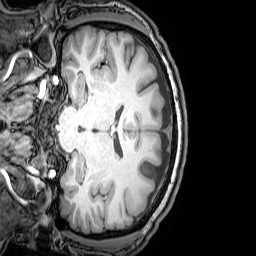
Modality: T1w
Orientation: coronal
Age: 26
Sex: male
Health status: healthy
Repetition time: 0.081 s
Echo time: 0.037 s